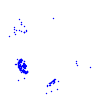
Particle: pion